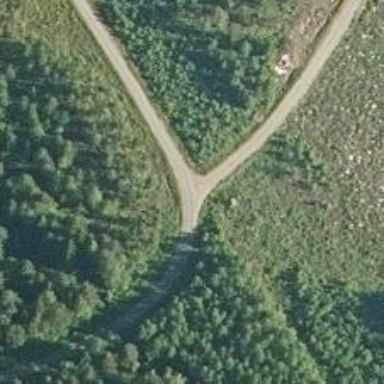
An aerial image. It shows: Unclassified road.